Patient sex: M
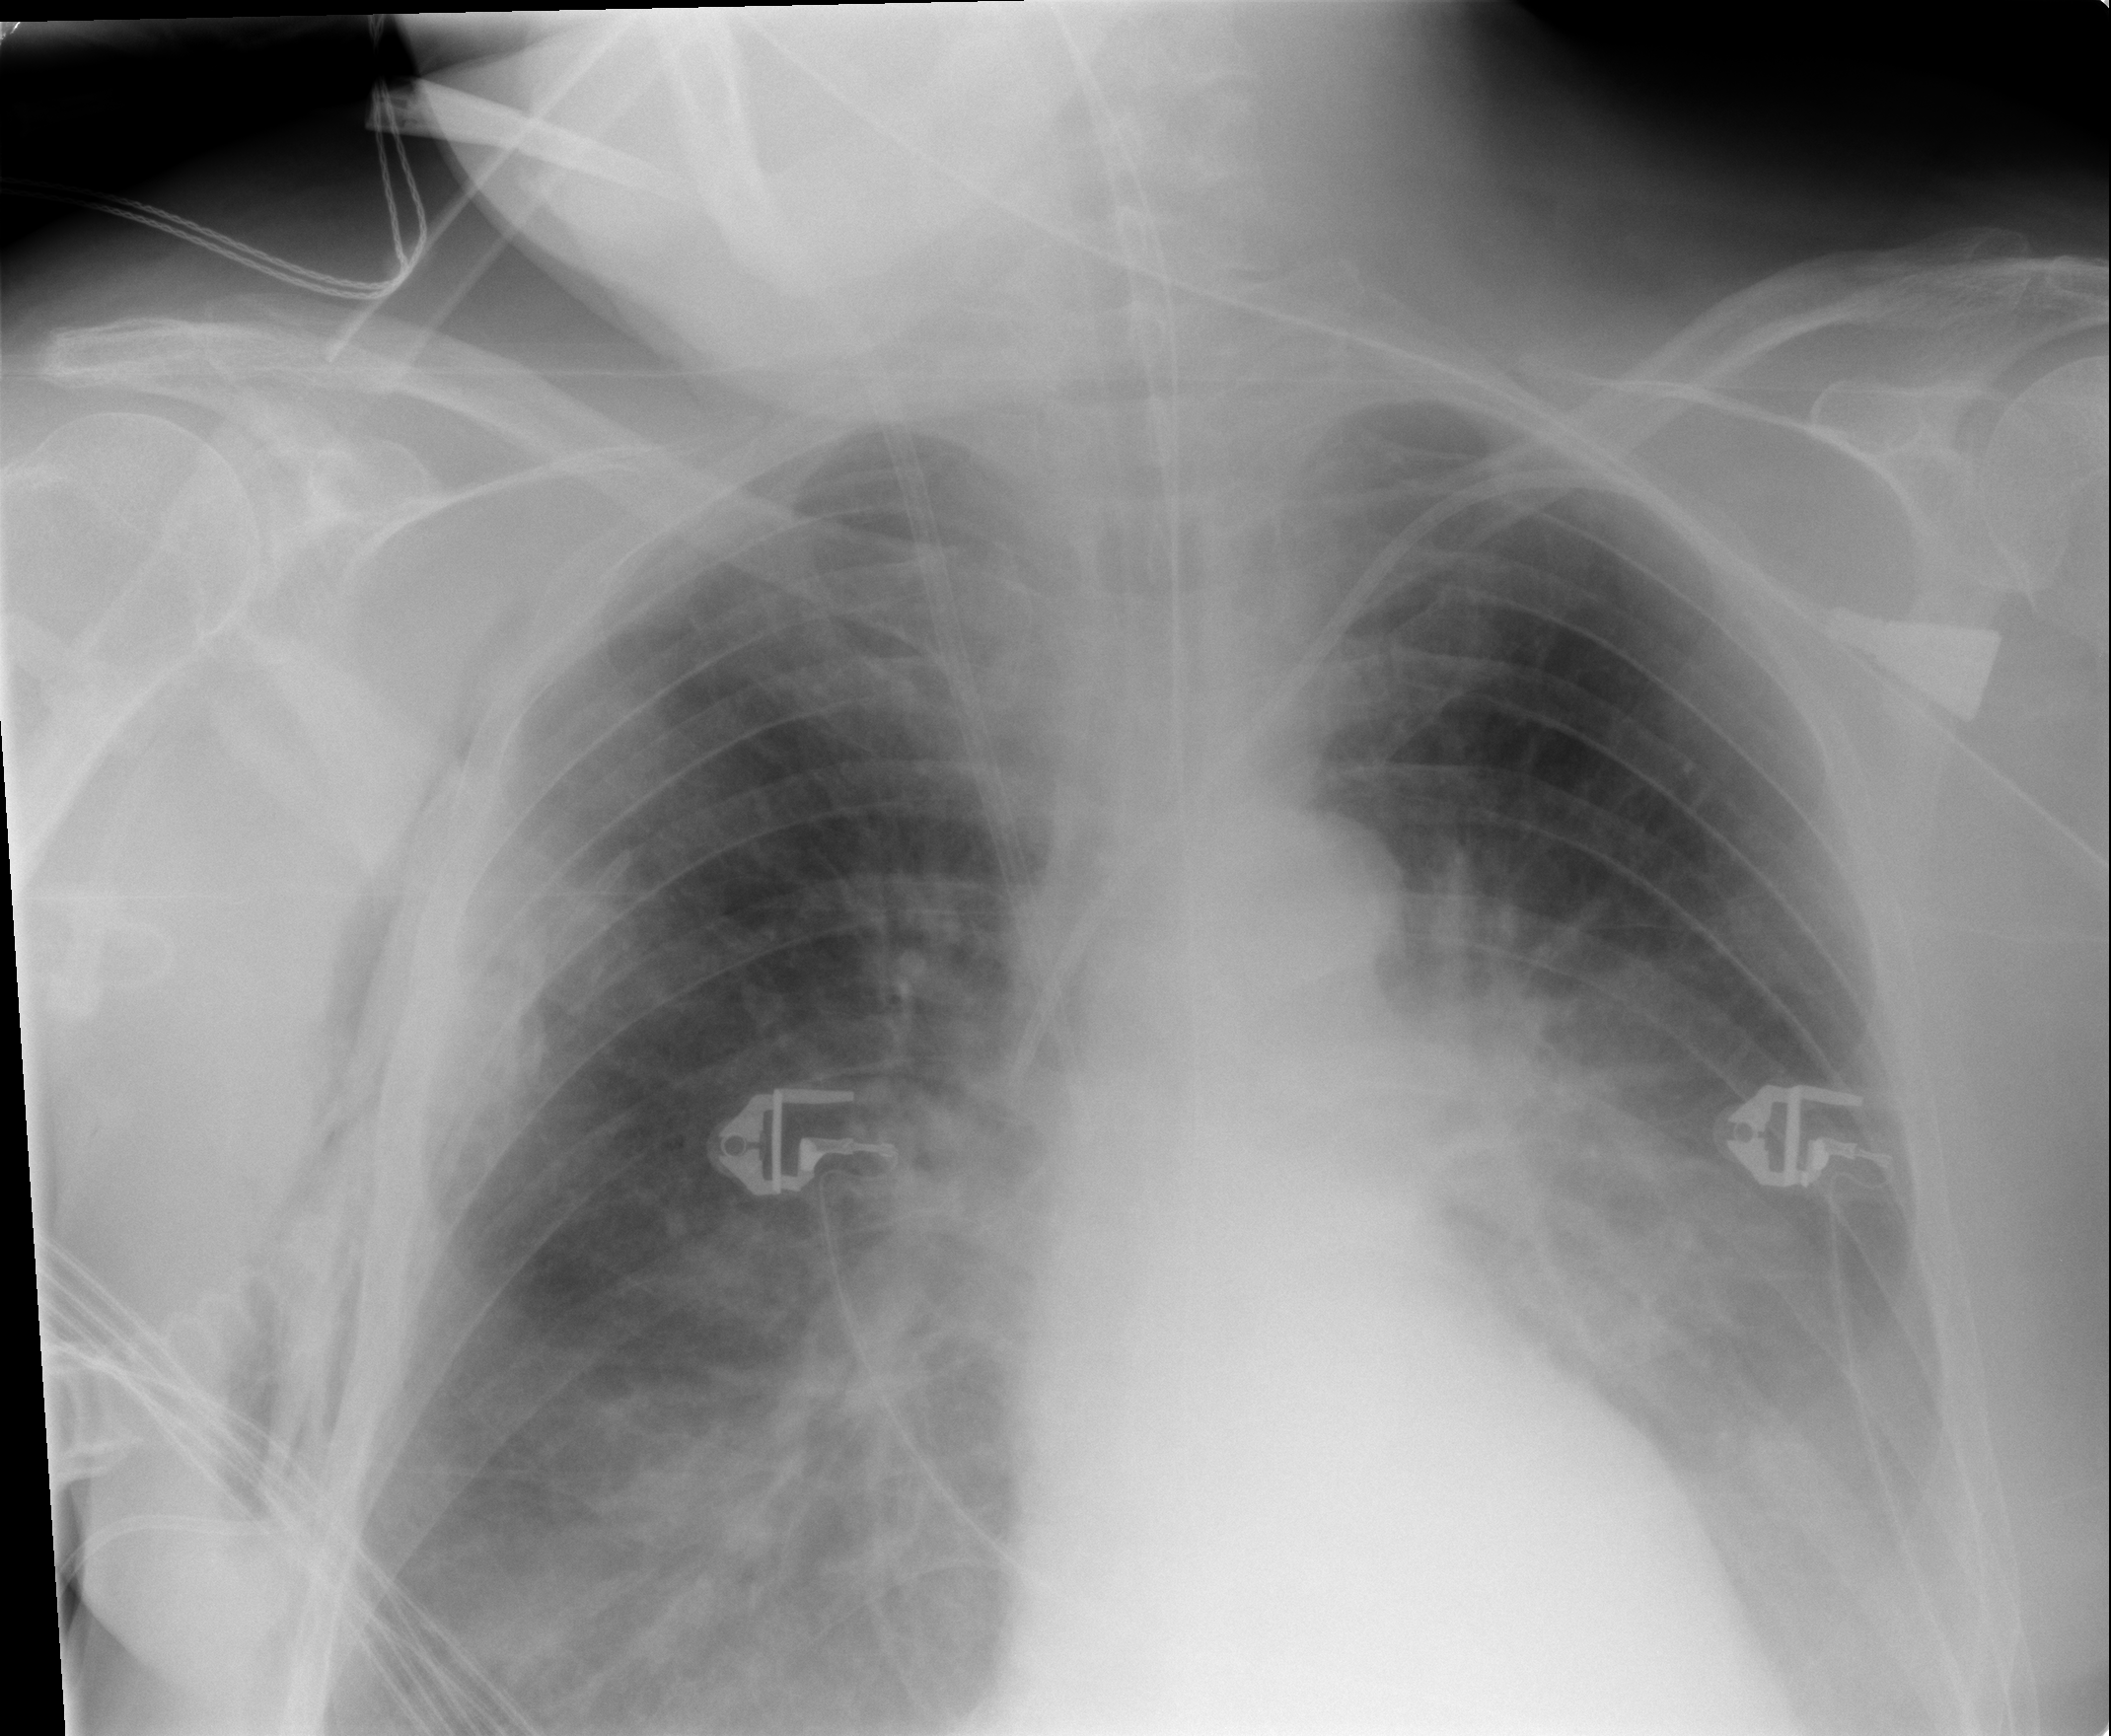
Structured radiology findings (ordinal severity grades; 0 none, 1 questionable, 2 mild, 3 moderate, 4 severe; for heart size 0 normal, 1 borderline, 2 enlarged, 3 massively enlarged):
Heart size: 0
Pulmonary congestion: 2
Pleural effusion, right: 0
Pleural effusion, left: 1
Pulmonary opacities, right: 2
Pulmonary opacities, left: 0
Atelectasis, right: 1
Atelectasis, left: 1